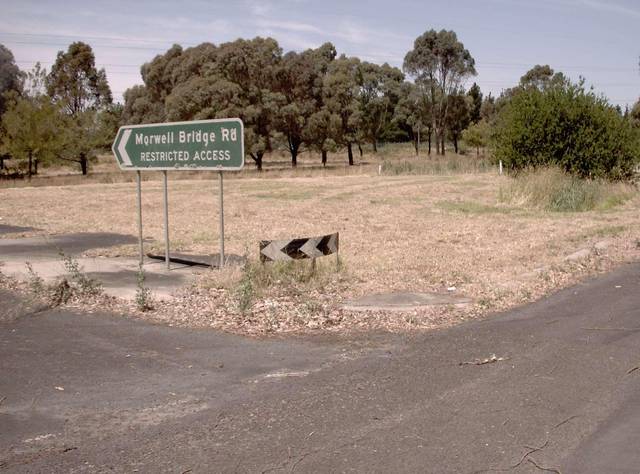
Region: Australia
Coordinates: -38.229, 146.377